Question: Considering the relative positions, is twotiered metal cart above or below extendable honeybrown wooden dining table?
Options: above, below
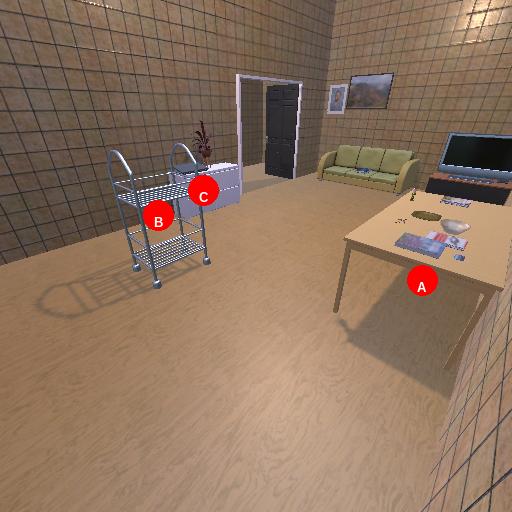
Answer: above